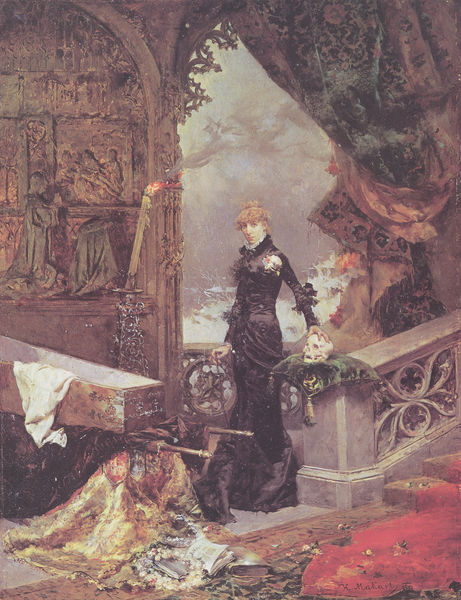
Titel: Sarah Bernhardt
Künstler: Hans Makart
Standort: Wien
Institution: (Privatbesitz)
Schlagwörter: dunkel, feuer, gemälde, kopf, mann, schatten, weiß, wolken, bäume, grün, landschaft, ocker, blume, braun, bunt, fenster, frau, frisur, hintergrund, kleid, licht, schwarz, dame, rot, tuch, ornament, teppich, blond, barock, kragen, samt, schädel, stein, tod, bildnis, portrait, porträt, signatur, vorhang, öl, wind, brüstung, kirche, qualm, rauch, gold, stoff, stoffe, tücher, bühne, theater, karren, chaos, aussicht, balkon, relief, taille, dutt, bücher, düster, bogen, trage, mauer, violett, wagen, romantik, treppe, kissen, polster, kerze, leuchter, aufgang, geländer, stufen, podest, vanitas, verfall, eingang, nische, ruine, offen, flamme, durchblick, durcheinander, totenkopf, gruft, sarg, bahre, grab, makart, gothik, alte frau, fackel, masswerk, gründerzeit, quasten, baluster, reppe, stiegen, stifter, roter teppich, vampir, romatnik, fischaugen, vaitas, kaotisch, frau treppe roter teppich, vampirin, gräfin dracula, mdüster, trepffe